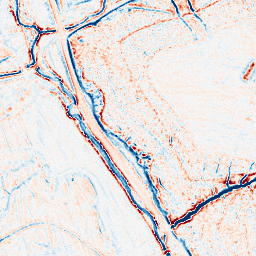
Category: edge_preserving
Decomposition family: bilateral
Decomposition parameters: d: 9
sigma_color: 100
sigma_space: 150
Upsampling method: cubic_catmull_rom
Upsampling parameters: scale: 8
Upsampling scale: 8